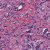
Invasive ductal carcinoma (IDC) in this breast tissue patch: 1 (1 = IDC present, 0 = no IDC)